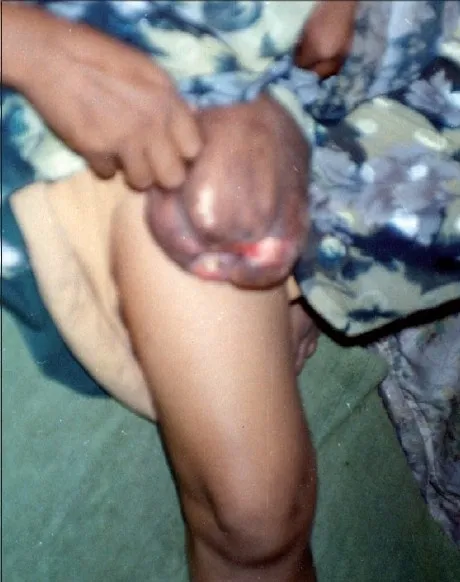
Unusually large acrochordon on right thigh.
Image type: medical_photograph (other_medical_photograph)